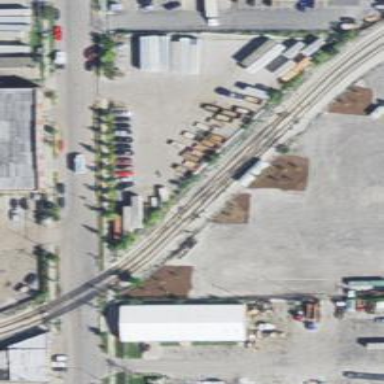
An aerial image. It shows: Railway crossover.